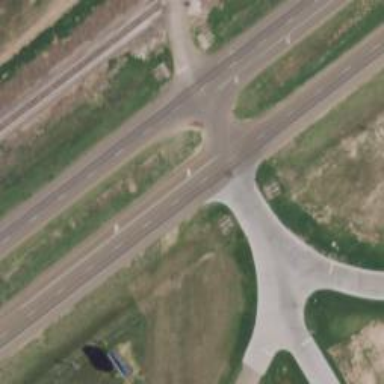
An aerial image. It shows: Trunk link highway.